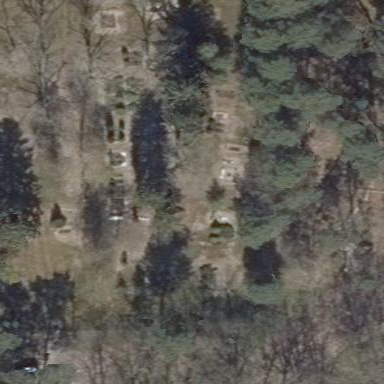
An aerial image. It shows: Cemetery.